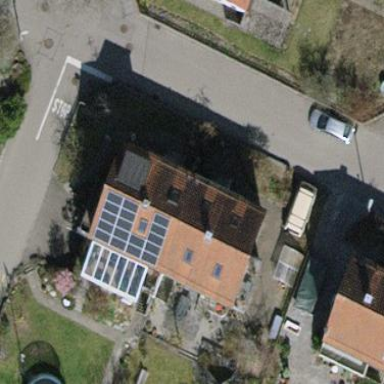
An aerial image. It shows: Simple house.